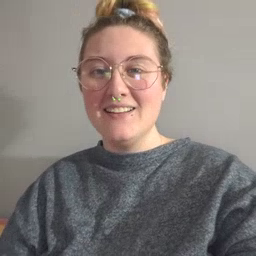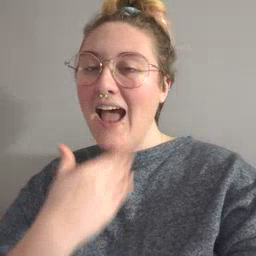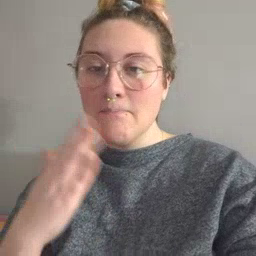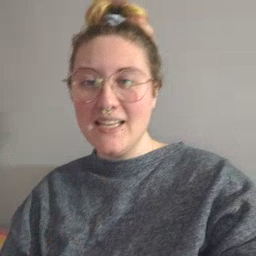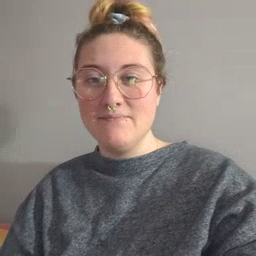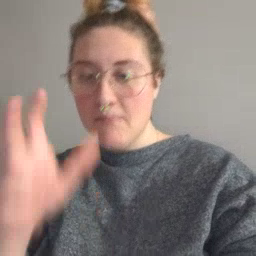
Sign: napkin